Interaction volume radius: 10 \u00c5
Interaction volume height: 20 \u00c5
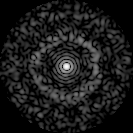
Disorder parameter: 0.8182